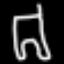
Label: pants